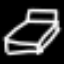
Label: bed